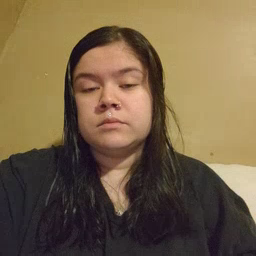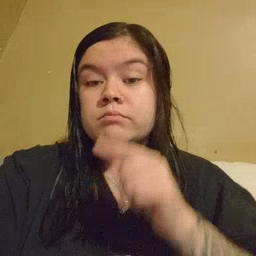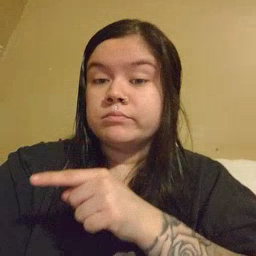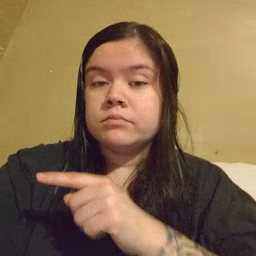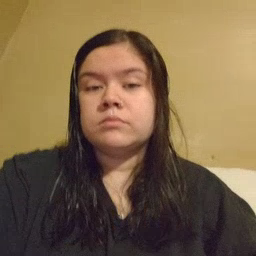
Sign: hesheit